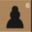
Piece: bP